Question: What color is the wheel?
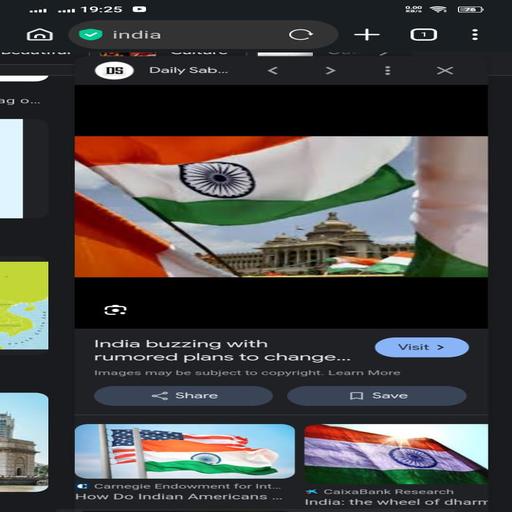
Answer: Navy blue